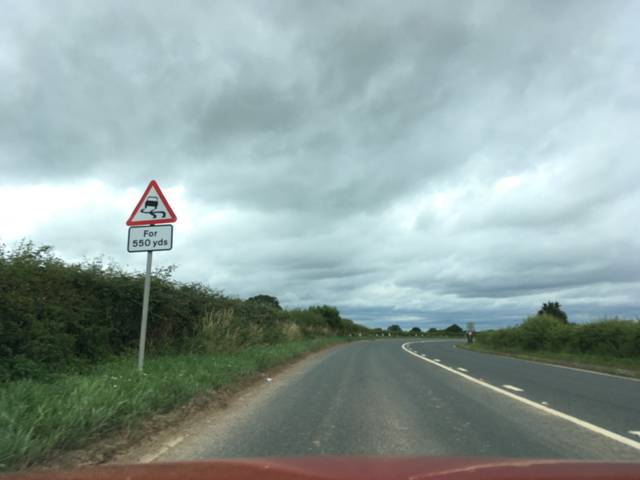
Region: United Kingdom
Coordinates: 52.12, -2.224